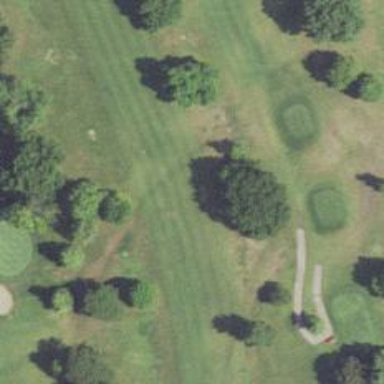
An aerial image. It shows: Golf hole.